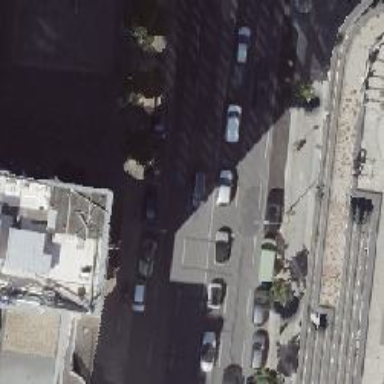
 there is bus lane shared with cycleway."